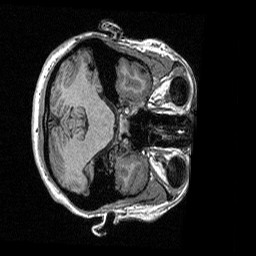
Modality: T1w
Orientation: axial
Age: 31
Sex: female
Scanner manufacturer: siemens
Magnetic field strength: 3 T
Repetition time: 2.3 s
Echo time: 0.00298 s